Question: Screenshot:

See, the leading, trailing and top is -20, but it's supposed to be 0.
Basically, I want the view to reach the end of left, right and top side.
In order to achieve this, it's supposed to be 0 but in practice, I have to give -20 to achieve that.
I think this has something to do with the top and bottom layout guides, but I don't know what it is.
Can somebody help me, please?
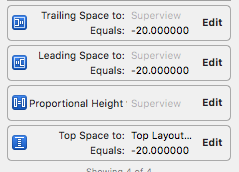
Answer: You set up your constraints according to the of the actual superview, likely the main view of a view controller. To avoid doing that, hold down while dragging constraints, so that this menu...
<URL>
becomes this:
<URL>
If you already created your constraint, click on it and select the Size inspector (the fifth menu on the right). Check the properties of the first and second item and unselect in both.
<URL>